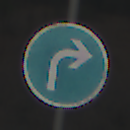
Verkehrszeichen: VorgeschriebeneFahrtrichtungRechts
Umgebung: Outdoor, Nature
Tageszeit: SunriseSunset
Wetter: Clear
Licht: Natural
Jahreszeit: NotSpecified
Kontrast: LowContrast